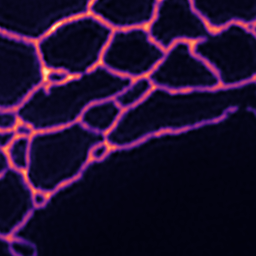
Label: Super-resolution ER image